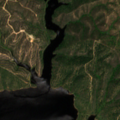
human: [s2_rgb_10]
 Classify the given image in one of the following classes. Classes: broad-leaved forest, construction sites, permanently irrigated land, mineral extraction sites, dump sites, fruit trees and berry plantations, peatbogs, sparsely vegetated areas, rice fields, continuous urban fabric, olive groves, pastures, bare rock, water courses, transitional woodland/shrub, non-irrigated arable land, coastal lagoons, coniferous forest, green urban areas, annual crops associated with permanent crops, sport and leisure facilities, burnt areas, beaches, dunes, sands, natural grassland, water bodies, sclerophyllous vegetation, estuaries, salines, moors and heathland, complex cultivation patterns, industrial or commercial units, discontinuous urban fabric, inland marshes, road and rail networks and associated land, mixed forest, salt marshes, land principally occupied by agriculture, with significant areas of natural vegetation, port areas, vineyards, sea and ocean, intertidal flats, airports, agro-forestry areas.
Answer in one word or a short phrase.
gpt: continuous urban fabric